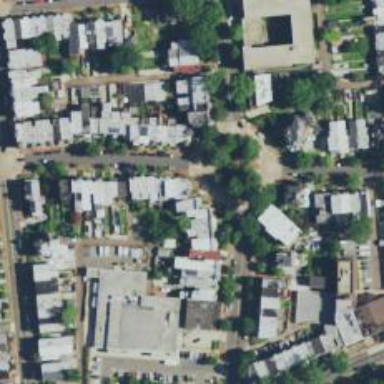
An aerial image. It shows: Neighborhood.